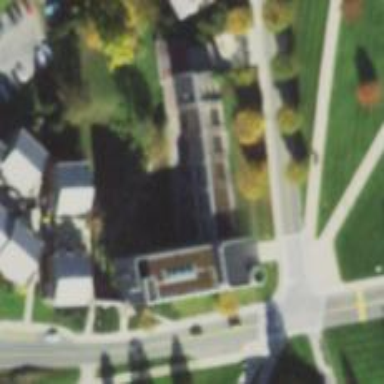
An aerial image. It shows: University building.